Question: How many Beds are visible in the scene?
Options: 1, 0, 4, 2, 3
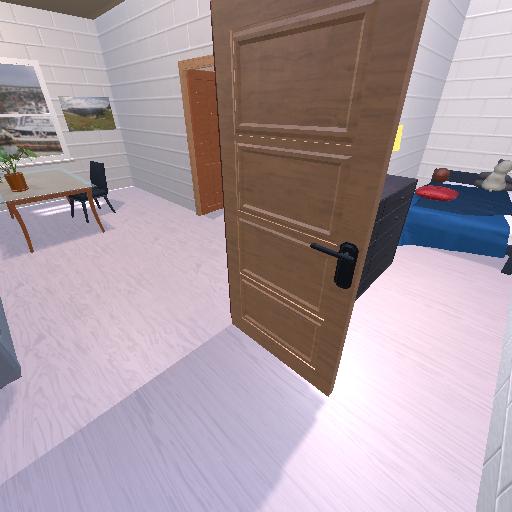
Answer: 1